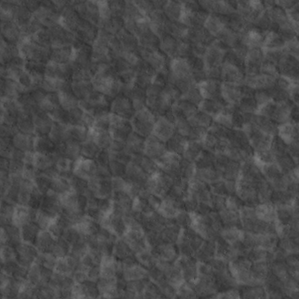
Label: non_frost